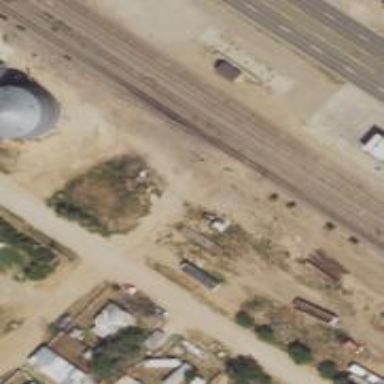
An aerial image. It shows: Railway siding for service.